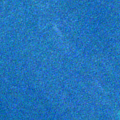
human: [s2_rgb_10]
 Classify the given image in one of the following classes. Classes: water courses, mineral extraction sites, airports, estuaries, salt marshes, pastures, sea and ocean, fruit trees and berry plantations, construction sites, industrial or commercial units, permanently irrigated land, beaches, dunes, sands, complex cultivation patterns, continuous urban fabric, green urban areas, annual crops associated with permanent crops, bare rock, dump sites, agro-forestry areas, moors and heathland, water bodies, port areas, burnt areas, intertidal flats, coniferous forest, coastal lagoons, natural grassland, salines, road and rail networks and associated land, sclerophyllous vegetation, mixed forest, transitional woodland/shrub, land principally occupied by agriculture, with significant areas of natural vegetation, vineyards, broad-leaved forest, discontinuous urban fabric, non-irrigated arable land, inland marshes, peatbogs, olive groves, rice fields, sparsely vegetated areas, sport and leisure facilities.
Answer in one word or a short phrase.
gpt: sea and ocean